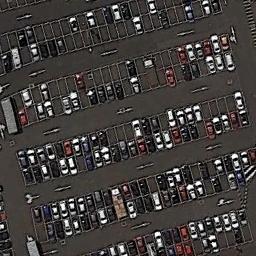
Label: parking_lot